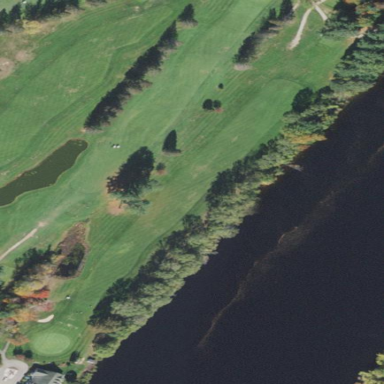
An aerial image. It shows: Grassy area designated as golf fairway.